Question: I'm trying to get an instance of 'org.apache.ws.security.components.crypto.Merlin' using 'org.apache.ws.security.components.crypto.CryptoFactory' specifically the 'CryptoFactory.getInstance(properties)' method.
This will consistantly throw
'java.lang.RuntimeException: org.apache.ws.security.components.crypto.Merlin cannot create instance'
which evantually is caused by
'java.security.UnrecoverableKeyException: Password verification failed'
The password on the keystore file has been checked with the keytool on the command line and is correct.
the keystore is generated via the following process:

Which is in the root directory of the eclipse porject.
The test applciation is as follows:
'''
public class App {
public static void main(String[] args) throws CredentialException,
IOException {
System.out.println("Starting");
Properties p = new Properties();
p.setProperty("org.apache.ws.security.crypto.merlin.keystore.password",
"password");
p.setProperty("org.apache.ws.security.crypto.provider",
"org.apache.ws.security.components.crypto.Merlin");
p.setProperty("org.apache.ws.security.crypto.merlin.keystore.type",
"jks");
p.setProperty("org.apache.ws.security.crypto.merlin.file", "./testkeystore.jks");
Crypto crypto = CryptoFactory.getInstance(p);
System.out.println(" Complete ");
}
}
'''
and the following exception is generated:
'''
Exception in thread "main" java.lang.RuntimeException: org.apache.ws.security.components.crypto.Merlin cannot create instance
at org.apache.ws.security.components.crypto.CryptoFactory.loadClass(CryptoFactory.java:225)
at org.apache.ws.security.components.crypto.CryptoFactory.loadClass(CryptoFactory.java:180)
at org.apache.ws.security.components.crypto.CryptoFactory.getInstance(CryptoFactory.java:73)
at com.restart.test.cryptotest2.App.main(App.java:22)
Caused by: java.lang.reflect.InvocationTargetException
at sun.reflect.NativeConstructorAccessorImpl.newInstance0(Native Method)
at sun.reflect.NativeConstructorAccessorImpl.newInstance(NativeConstructorAccessorImpl.java:57)
at sun.reflect.DelegatingConstructorAccessorImpl.newInstance(DelegatingConstructorAccessorImpl.java:45)
at java.lang.reflect.Constructor.newInstance(Constructor.java:525)
at org.apache.ws.security.components.crypto.CryptoFactory.loadClass(CryptoFactory.java:211)
... 3 more
Caused by: org.apache.ws.security.components.crypto.CredentialException: Failed to load credentials.
at org.apache.ws.security.components.crypto.AbstractCrypto.load(AbstractCrypto.java:174)
at org.apache.ws.security.components.crypto.AbstractCrypto.<init>(AbstractCrypto.java:135)
at org.apache.ws.security.components.crypto.Merlin.<init>(Merlin.java:71)
... 8 more
Caused by: java.io.IOException: Keystore was tampered with, or password was incorrect
at sun.security.provider.JavaKeyStore.engineLoad(JavaKeyStore.java:772)
at sun.security.provider.JavaKeyStore$JKS.engineLoad(JavaKeyStore.java:55)
at java.security.KeyStore.load(KeyStore.java:1214)
at org.apache.ws.security.components.crypto.AbstractCrypto.load(AbstractCrypto.java:168)
... 10 more
Caused by: java.security.UnrecoverableKeyException: Password verification failed
at sun.security.provider.JavaKeyStore.engineLoad(JavaKeyStore.java:770)
... 13 more
'''
The password as indicated in the cmd window is set to "password" , but by all accounts the application is rejecting it, I can change the password using 'keytool -storepasswd' with no issues, So i know the the password I am providing is correct; can anyone suggest what may be going wrong here? I've been trying to debug this unsuccessfully for full a day now.
If there is any additional information I can provide please let me know.
edit --
the folloing maven dependency is required to build this test:
'''
<dependency>
<groupId>org.apache.ws.security</groupId>
<artifactId>wss4j</artifactId>
<version>1.5.8</version>
<scope>provided</scope>
</dependency>
'''
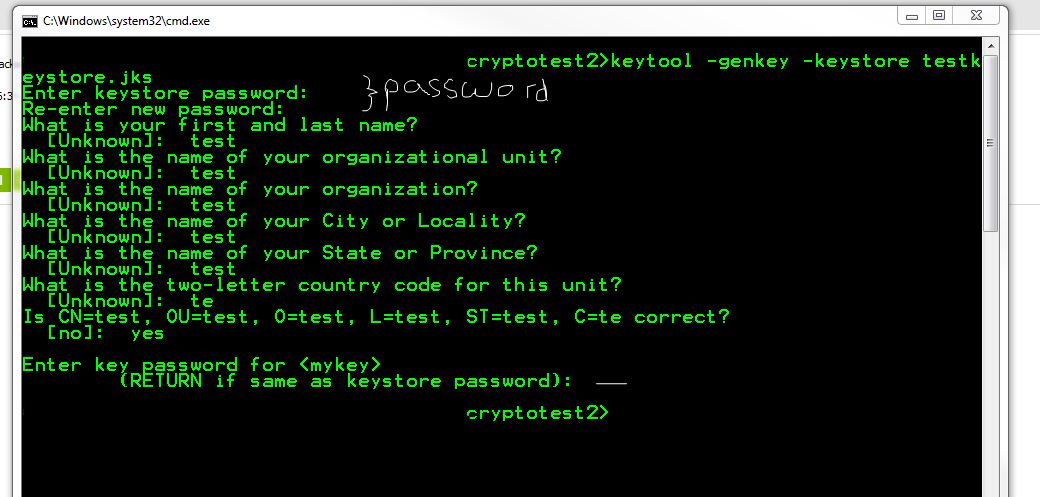
Answer: After reading the comments from User I built it against a different version of the JDK/JRE and it worked, after downloading the sources for rt.java and stepping through I found that the CryptoBase class was instantiating two JavaKeyStores, the first (being my .jks file) which instantiated fine, but the second was the 'cacerts' keystore in 'jre\lib\security>' which did not have the default password of 'changeit' which was causing the failure;
I have now changed the password on the jre keystore and I'm working fine in my original jre/jdk.